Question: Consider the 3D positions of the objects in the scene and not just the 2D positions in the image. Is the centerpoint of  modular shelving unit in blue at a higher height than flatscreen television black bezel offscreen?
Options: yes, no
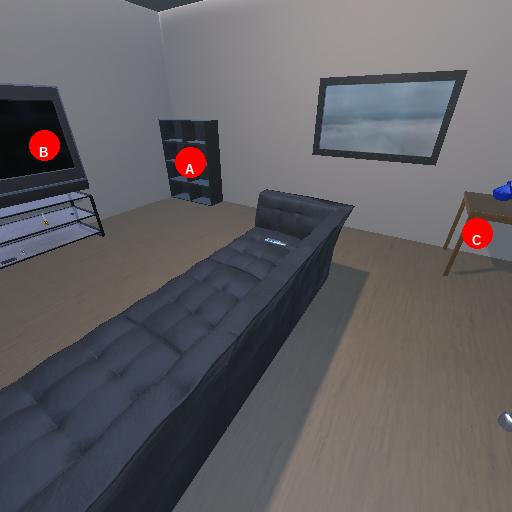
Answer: yes